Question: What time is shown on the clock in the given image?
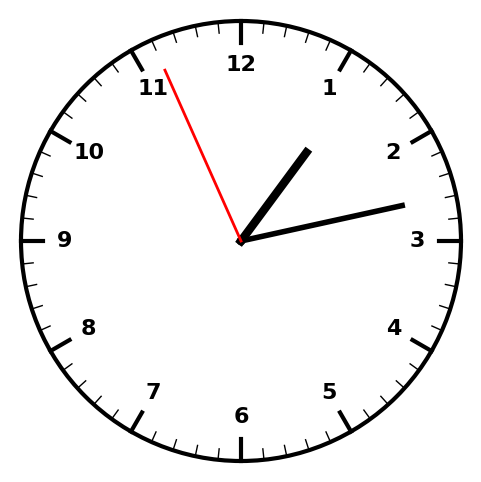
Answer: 01:12:56